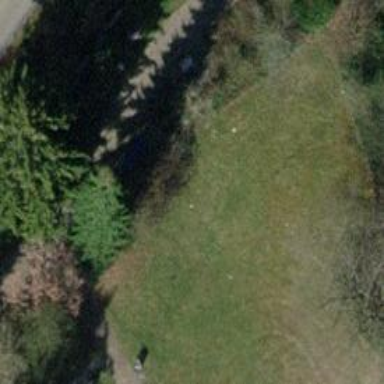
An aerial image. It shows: Blue bench.